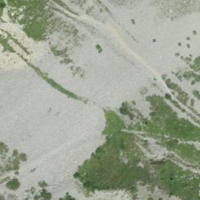
EUNIS habitat code: 48
Species observed at this site:
Vaccinium uliginosum
Dryas octopetala